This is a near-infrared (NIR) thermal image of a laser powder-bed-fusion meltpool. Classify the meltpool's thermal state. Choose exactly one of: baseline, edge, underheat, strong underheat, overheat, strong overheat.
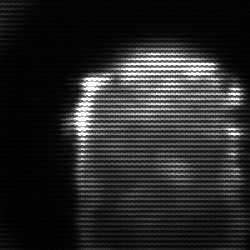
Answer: baseline